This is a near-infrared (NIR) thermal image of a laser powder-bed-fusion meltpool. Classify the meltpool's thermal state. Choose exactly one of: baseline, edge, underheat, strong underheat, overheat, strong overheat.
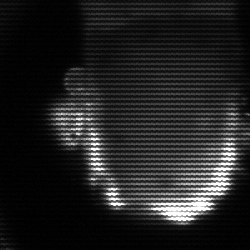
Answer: baseline